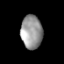
Tissue: prostate
Cell type: T cells
Senescence score: 0.3577
Nuclear area (px): 699
Mean DAPI intensity: 151.76